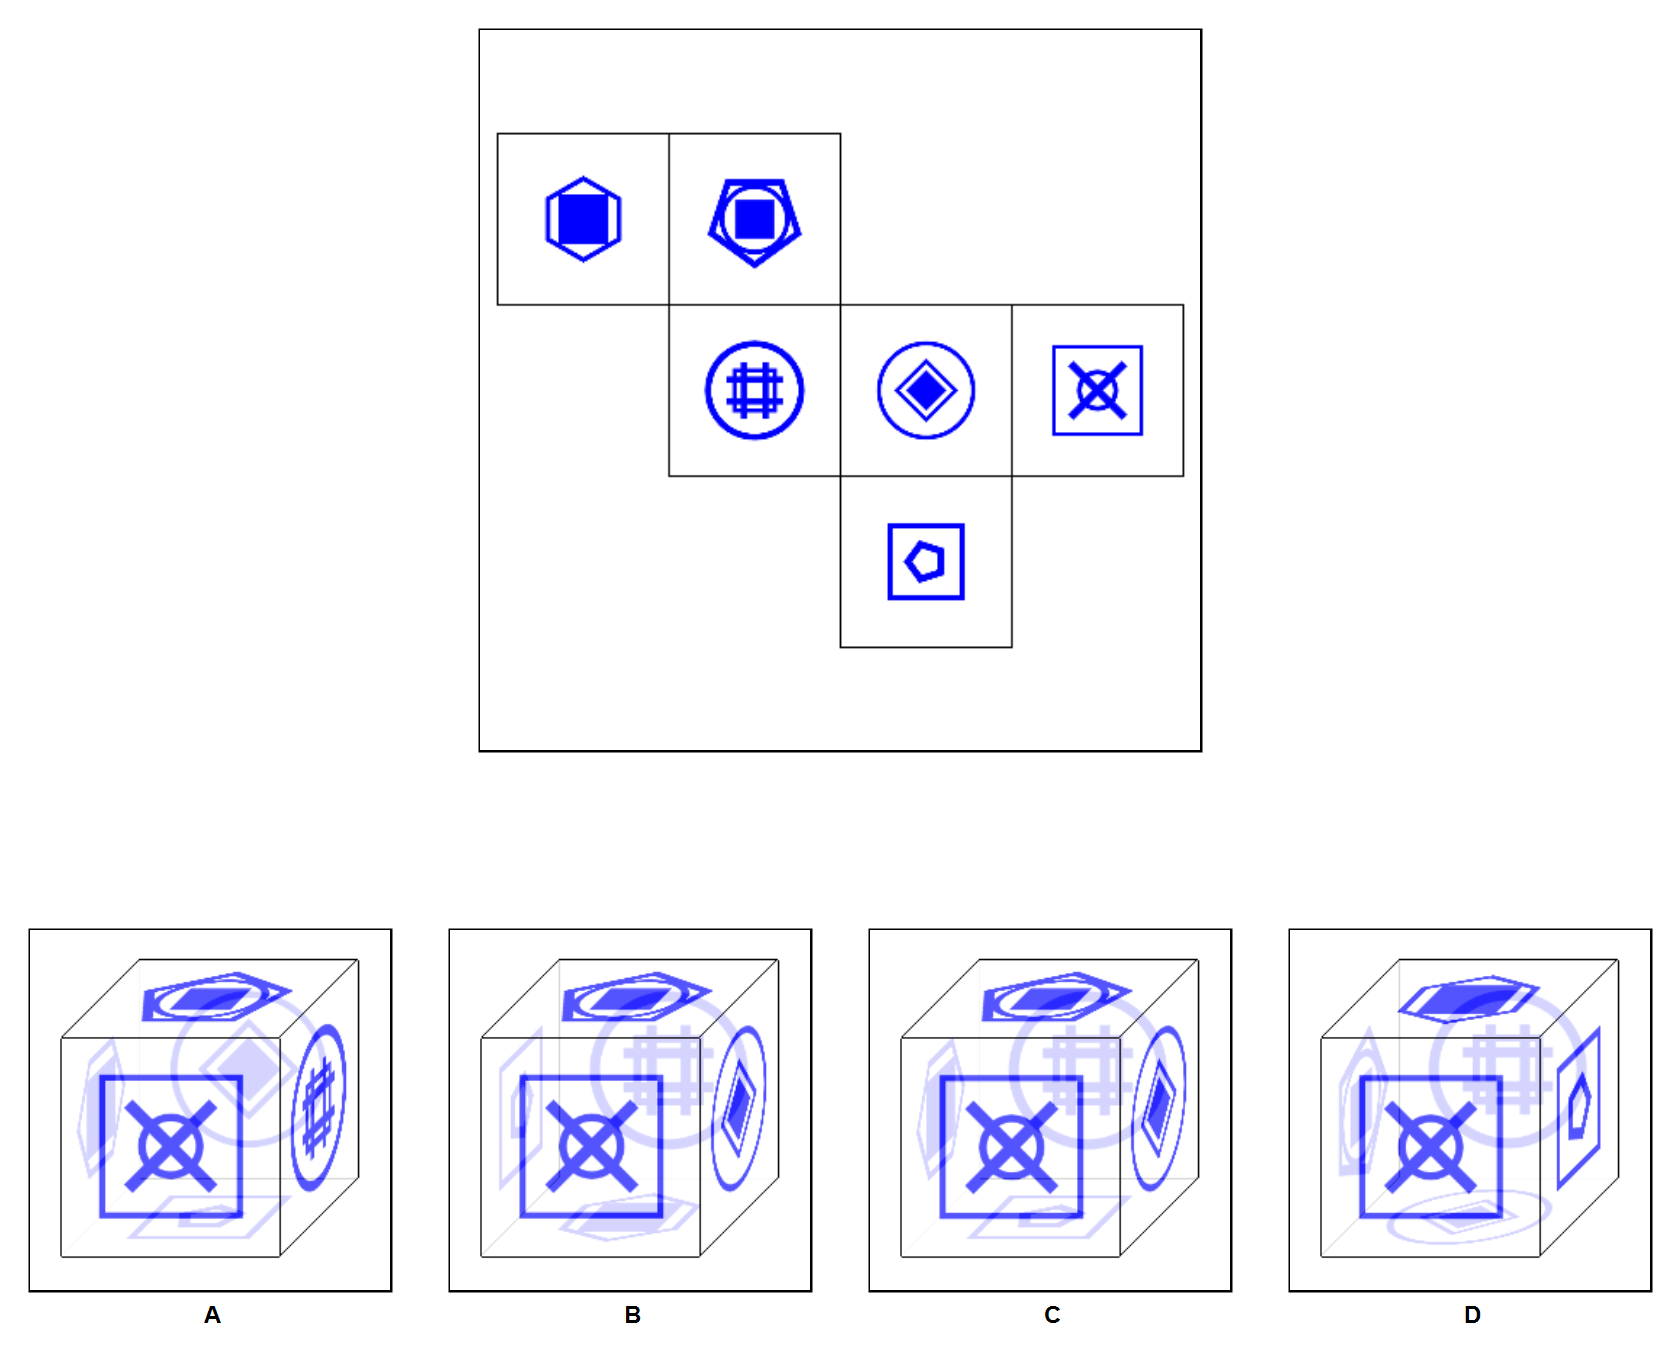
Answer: D